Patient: sex M, age 66
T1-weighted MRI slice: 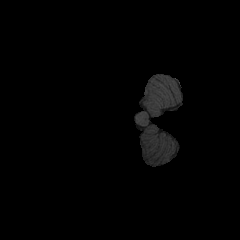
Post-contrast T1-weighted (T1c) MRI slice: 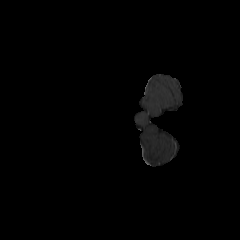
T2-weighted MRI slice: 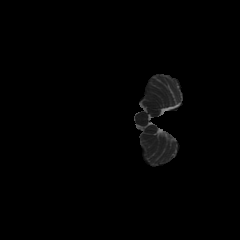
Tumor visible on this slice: no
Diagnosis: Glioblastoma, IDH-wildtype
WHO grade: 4